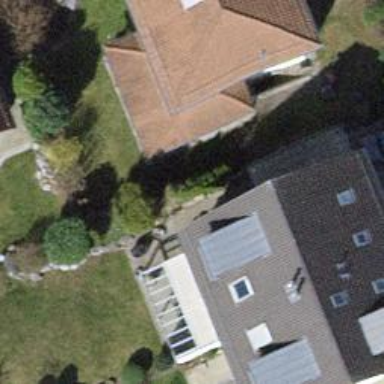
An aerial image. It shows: Semi-detached house with gabled roof.